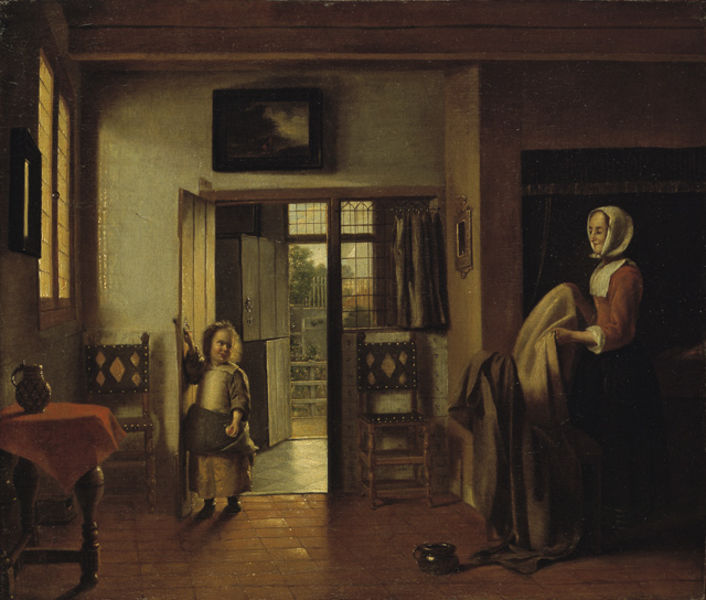
Titel: Im Schlafzimmer
Künstler: Pieter de Hooch
Standort: Karlsruhe
Institution: Staatliche Kunsthalle Karlsruhe
Schlagwörter: dunkel, gemälde, schatten, weiß, bäume, gelb, grün, landschaft, mädchen, wäsche, braun, fenster, frau, glas, grau, holz, kleid, licht, orange, raum, stuhl, stühle, tisch, tür, zimmer, ausblick, blick, dame, haus, rot, tuch, zaun, beige, haube, malerei, rock, alt, wand, bluse, falten, kleidung, rahmen, schüssel, stein, steine, bild, holland, innenraum, möbel, niederlande, spiegel, tischdecke, tischtuch, vorhang, öl, sonne, boden, gold, interieur, mantel, realismus, sessel, stoff, tücher, decke, innen, kind, mutter, tochter, locken, renaissance, genre, kamin, garten, kanne, krug, vase, lächeln, schürze, topf, magd, bilder, liebe, schrank, wohnzimmer, türen, fußboden, dorf, hof, türe, dick, gardine, salon, wohnung, kopftuch, glanz, tusch, bett, dienstmädchen, näherin, schlafzimmer, balken, stube, kammer, laken, nieten, fett, lachen, waschen, eingang, offen, amme, fliesen, hässlich, kittel, vermeer, fliese, hauben, hausfrau, kacheln, nachttopf, ölmalerei, grinsen, fleisen, schein, küche, krüge, braum, dekce, mittelalter, bauernhaus, garderobe, niederländer, vorhand, ansehen, napf, steinboden, kannen, sohn, bäuerlich, großmutter, wasserkrug, pott, bettwäsche, zuhause, alkoven, decken, schränke, fliesenboden, frühe neuzeit, häuslich, fließe, kachelboden, heim, butzen, belgien, aufräumen, lichtfall, tür offen, ß, #vorhang, kopfuch, kopftch, behutsam, pisspott, tiopf, chucky, chucki